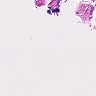
Metastatic tissue present: no